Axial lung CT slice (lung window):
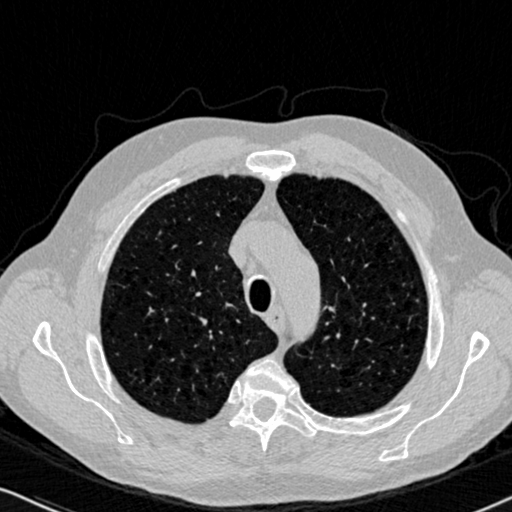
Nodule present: no